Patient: sex F, age 68
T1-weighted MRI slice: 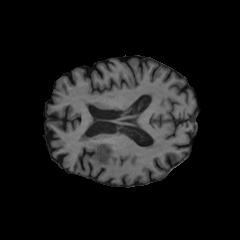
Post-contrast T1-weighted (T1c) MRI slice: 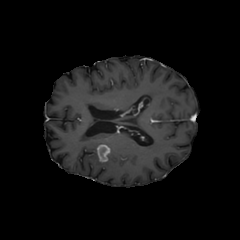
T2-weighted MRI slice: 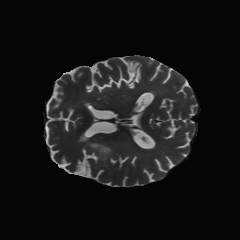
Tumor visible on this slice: yes
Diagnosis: Glioblastoma, IDH-wildtype
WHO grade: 4